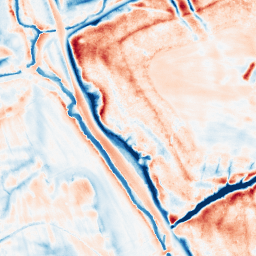
Category: classical
Decomposition family: uniform
Decomposition parameters: size: 20
Upsampling method: bicubic_3x
Upsampling parameters: scale: 3
Upsampling scale: 3